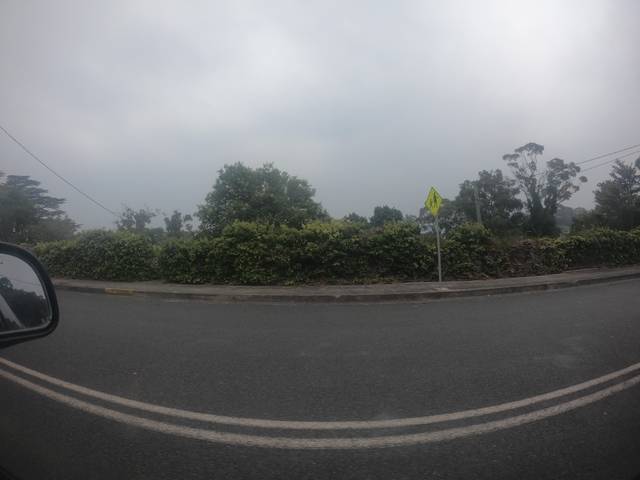
Region: Australia
Coordinates: -34.431, 150.873